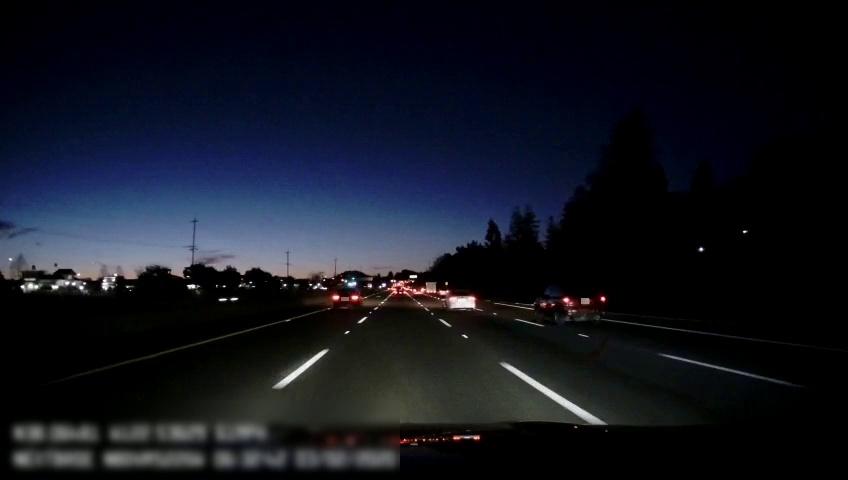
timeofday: Night
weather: Other
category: Drivable Space
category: Vehicles | SUV
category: Vehicles | SUV
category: Vehicles | Car
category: Vehicles | Car
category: Vehicles | Other LV
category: Lanes | Alternate Lane
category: Lanes | Current Lane
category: Lanes | Current Lane
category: Lanes | Alternate Lane
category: Lanes | Alternate Lane
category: Lanes | Alternate Lane